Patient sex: M
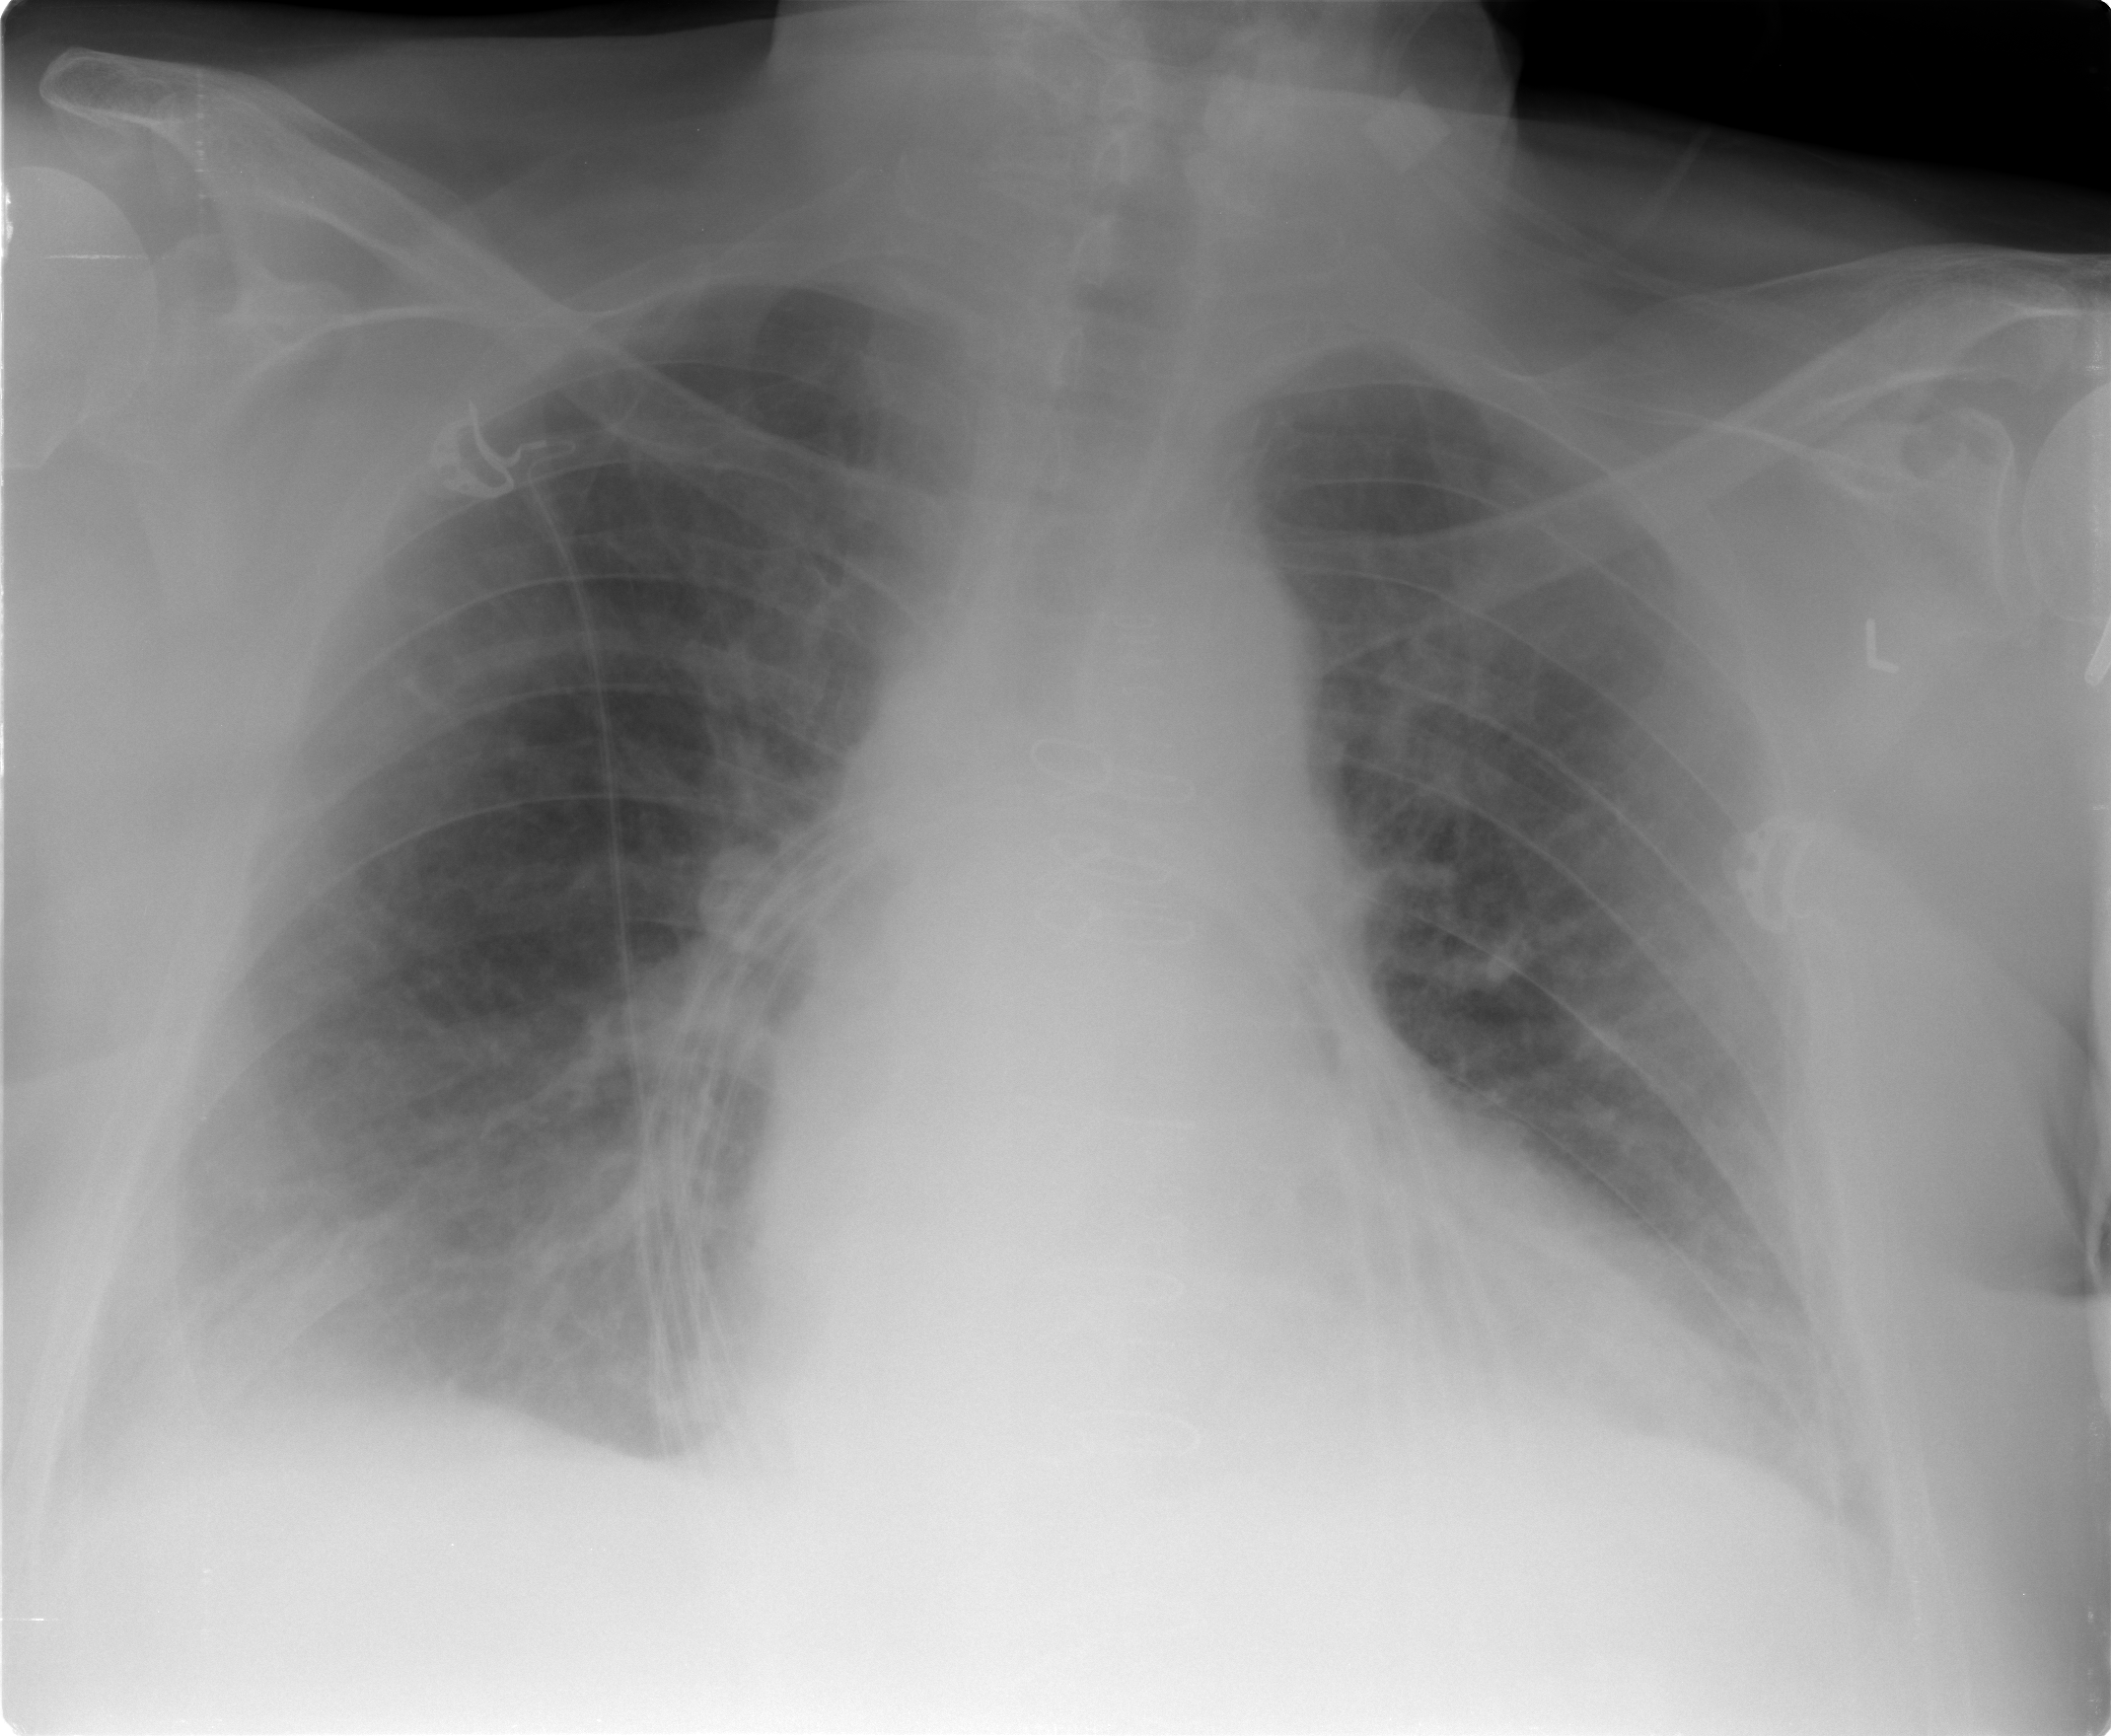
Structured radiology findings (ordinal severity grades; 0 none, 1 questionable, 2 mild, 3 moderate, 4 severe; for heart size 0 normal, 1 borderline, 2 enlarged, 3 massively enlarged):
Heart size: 1
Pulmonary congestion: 2
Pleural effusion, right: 2
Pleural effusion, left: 2
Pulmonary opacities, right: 1
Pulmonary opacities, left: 0
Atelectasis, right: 2
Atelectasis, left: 2